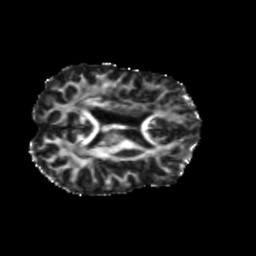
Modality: FA
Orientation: axial
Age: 50
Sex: female
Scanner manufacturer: siemens
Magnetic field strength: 3 T
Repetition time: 5.25 s
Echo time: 0.08 s